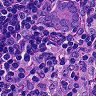
Metastatic tissue present: no